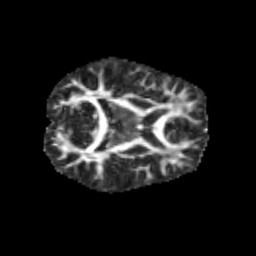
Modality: FA
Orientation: axial
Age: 10
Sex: female
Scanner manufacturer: siemens
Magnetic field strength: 3 T
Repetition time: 3.8 s
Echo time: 0.07 s